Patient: sex M, age 57
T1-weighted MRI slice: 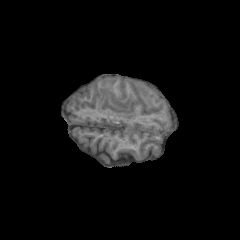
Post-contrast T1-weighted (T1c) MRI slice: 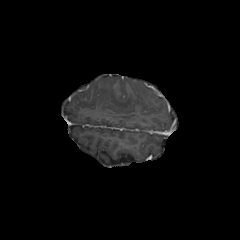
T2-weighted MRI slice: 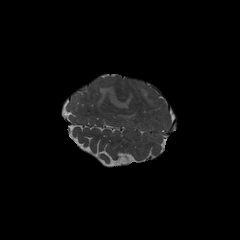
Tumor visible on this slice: yes
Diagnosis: Glioblastoma, IDH-wildtype
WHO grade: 4